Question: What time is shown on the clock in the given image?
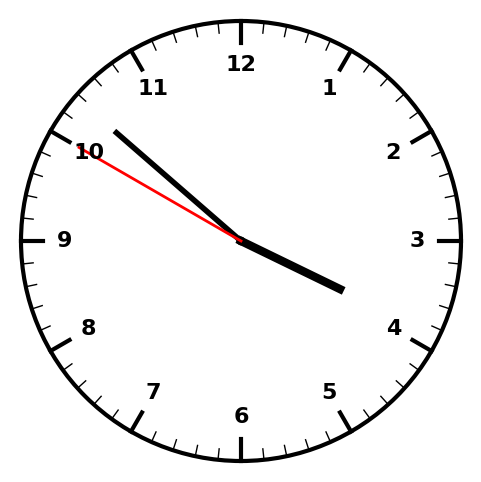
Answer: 03:51:50